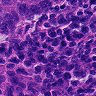
Metastatic tissue present: no